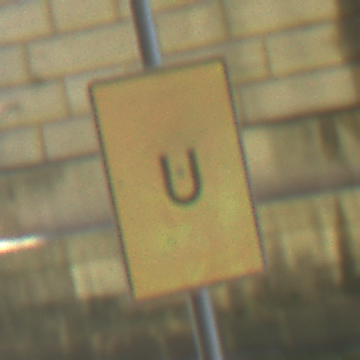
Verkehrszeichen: AnkuendigungOderFortsetzungUmleitungOhnePfeilsymbol
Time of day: Midday
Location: Outdoor (Urban)
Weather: Clear
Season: NotSpecified
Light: Natural